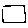
Label: square